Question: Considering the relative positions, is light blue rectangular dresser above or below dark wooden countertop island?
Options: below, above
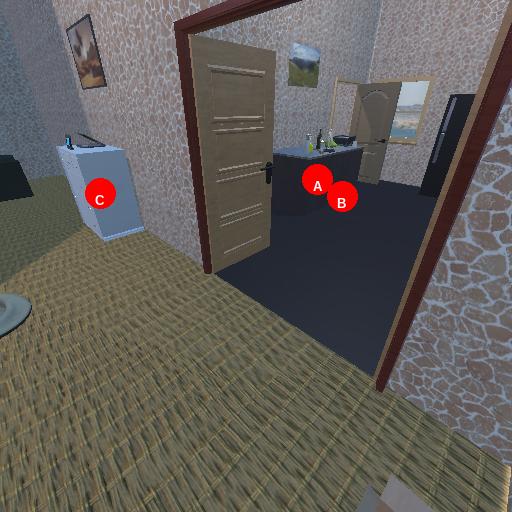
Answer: below